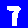
Digit: 7